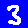
Digit: 3